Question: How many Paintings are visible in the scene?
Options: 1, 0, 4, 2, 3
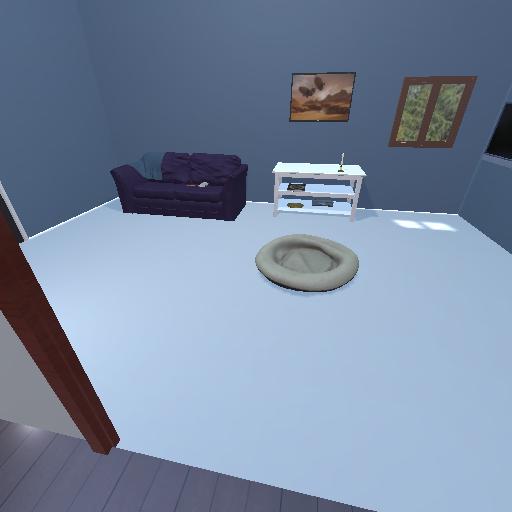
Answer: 1